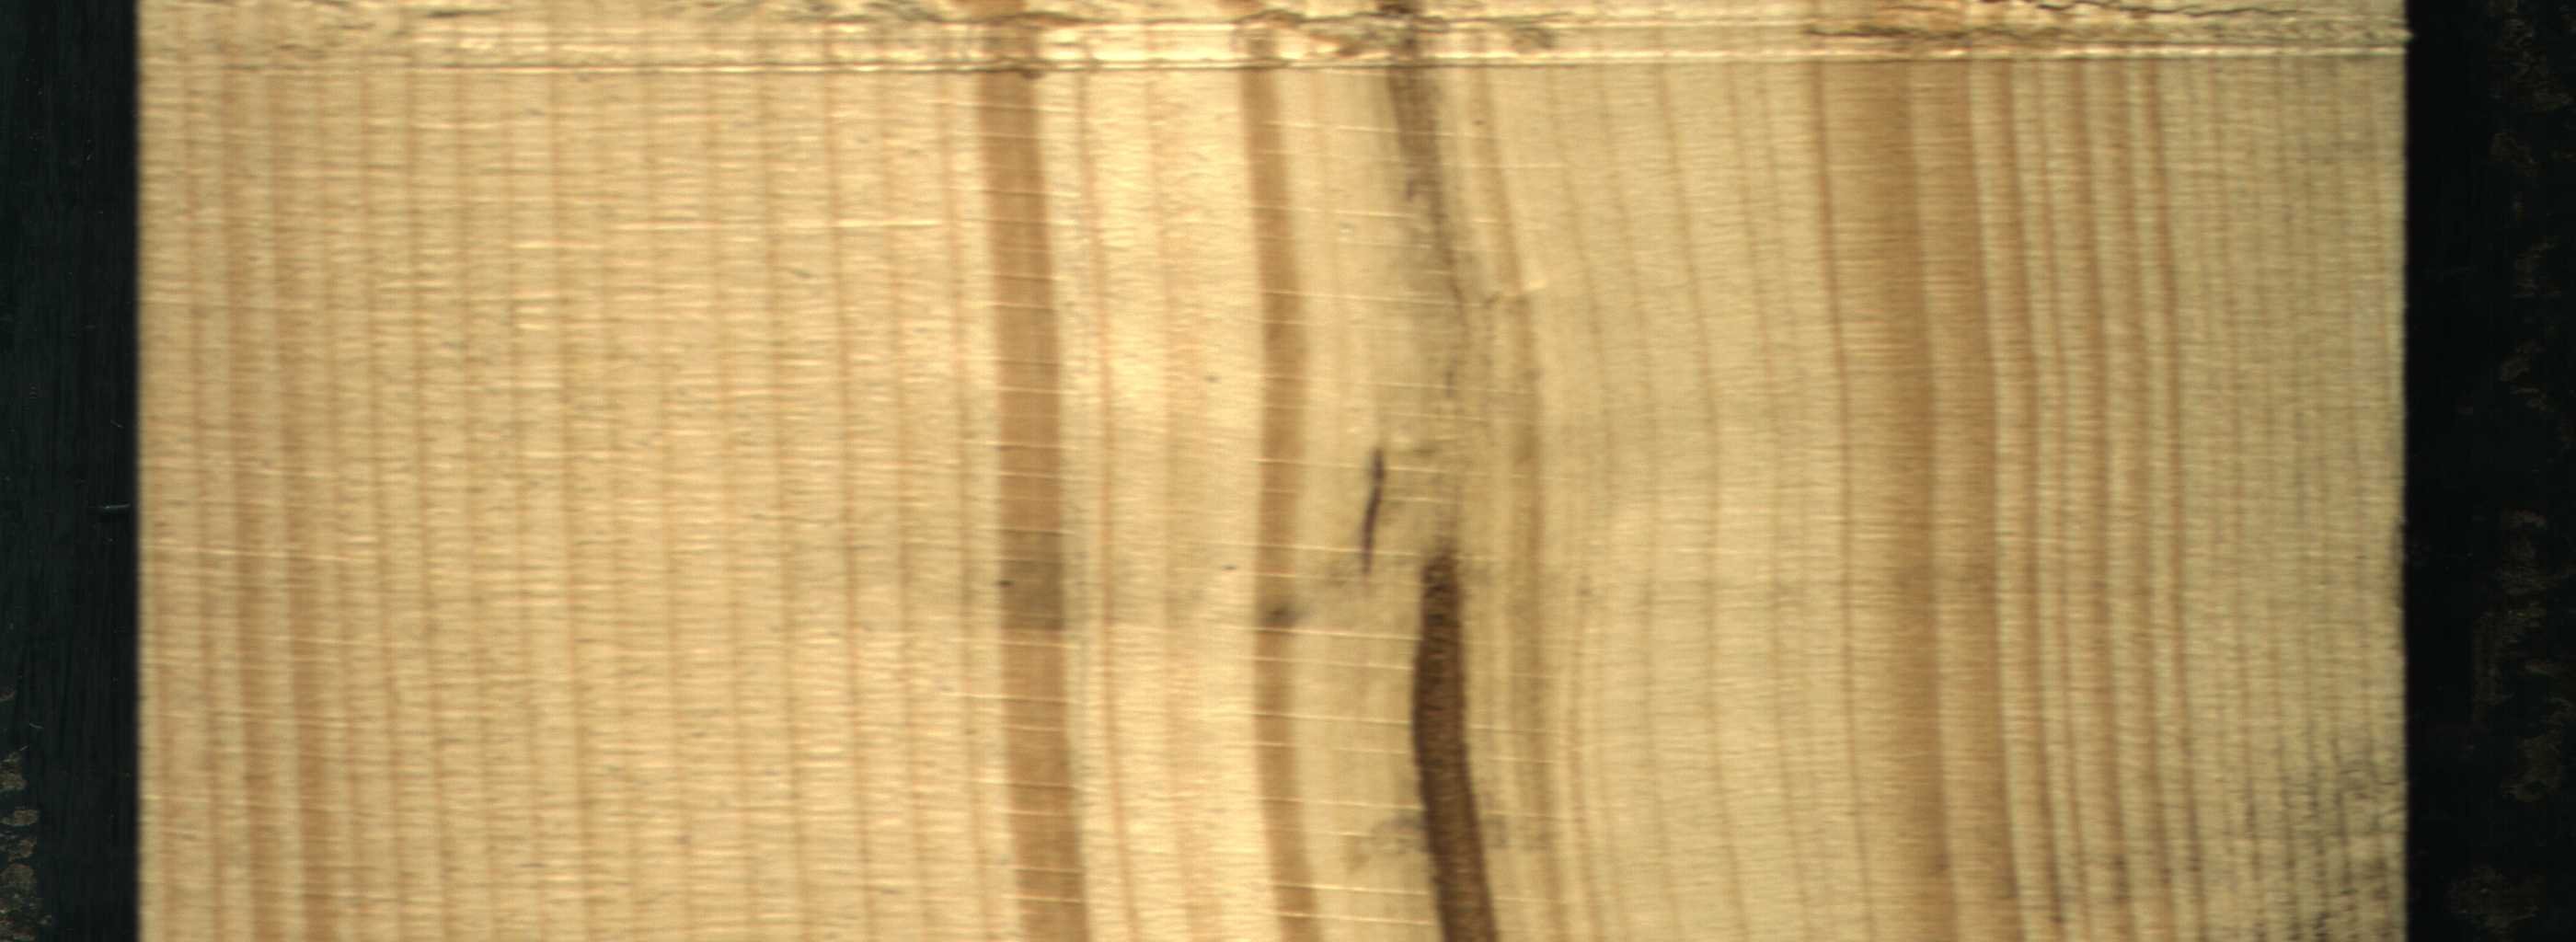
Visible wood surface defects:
Marrow
resin
Quartzity